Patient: sex M, age 72
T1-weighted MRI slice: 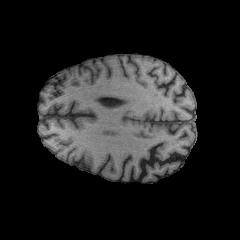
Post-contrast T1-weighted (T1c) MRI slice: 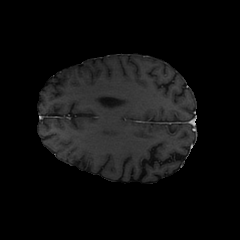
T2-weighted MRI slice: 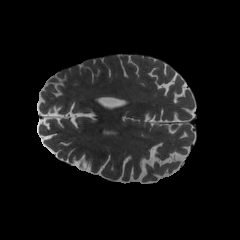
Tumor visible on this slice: no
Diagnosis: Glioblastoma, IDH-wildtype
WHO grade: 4